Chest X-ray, PA view. Patient: 16 years old, sex M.
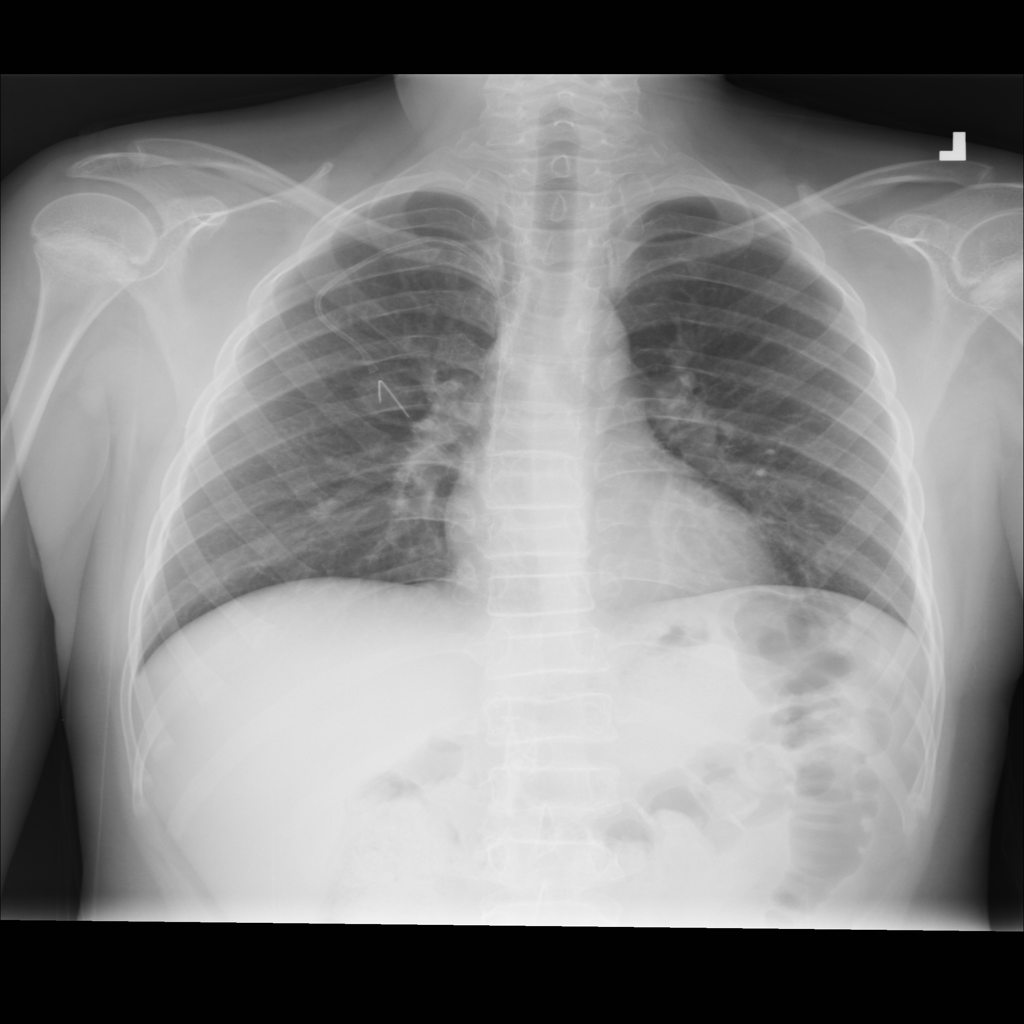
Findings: Infiltration